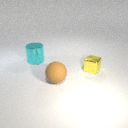
small yellow metal cube behind large brown rubber sphere